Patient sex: M
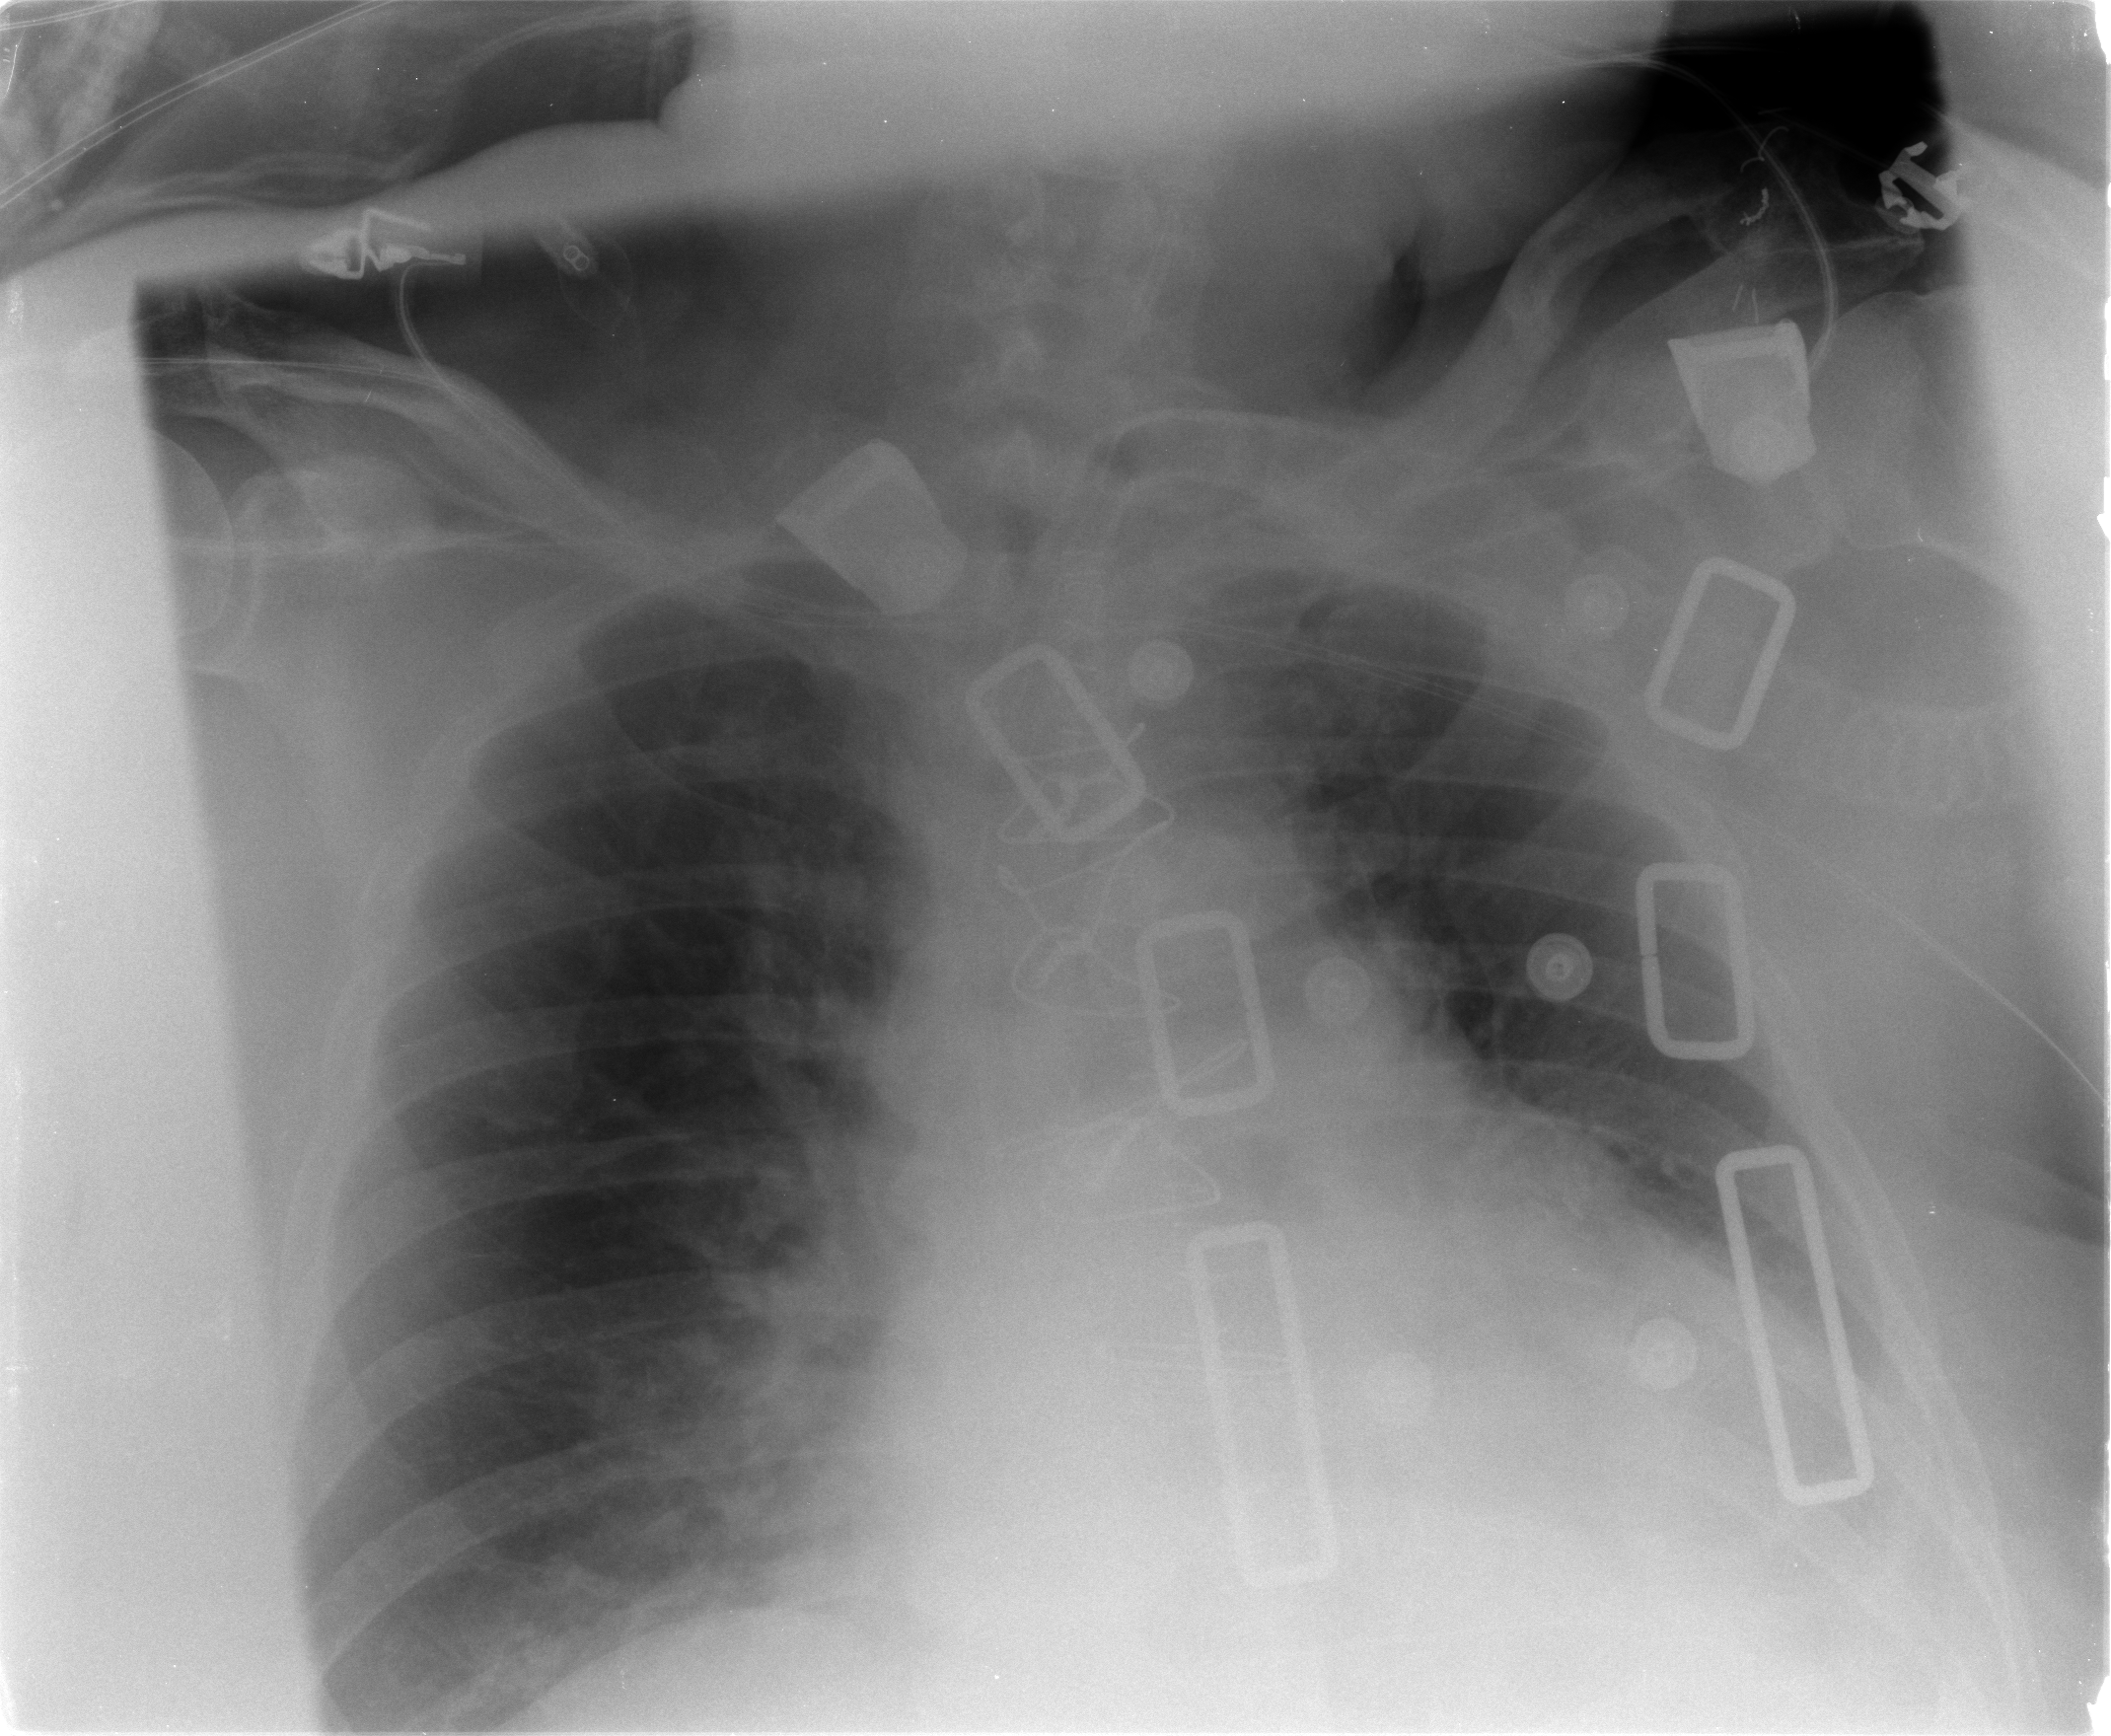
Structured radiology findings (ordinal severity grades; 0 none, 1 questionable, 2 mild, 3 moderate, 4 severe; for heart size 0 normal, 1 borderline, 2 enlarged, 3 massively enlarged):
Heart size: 3
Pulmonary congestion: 2
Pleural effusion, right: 0
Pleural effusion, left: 1
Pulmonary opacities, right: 1
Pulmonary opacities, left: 0
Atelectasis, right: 2
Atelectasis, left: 2